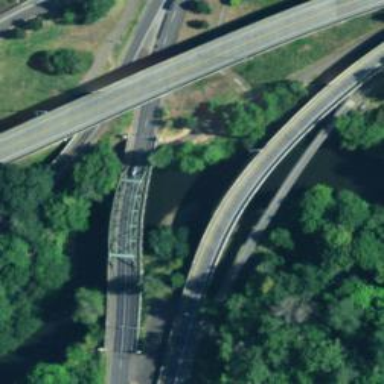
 designed for trunk highway traffic and featuring designated cycle track."